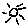
Label: sun